Field crop: maize
Growth stage: 1
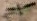
Species: atriplex